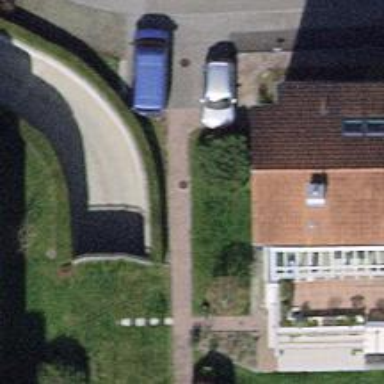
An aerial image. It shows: Parking area.